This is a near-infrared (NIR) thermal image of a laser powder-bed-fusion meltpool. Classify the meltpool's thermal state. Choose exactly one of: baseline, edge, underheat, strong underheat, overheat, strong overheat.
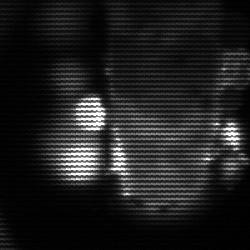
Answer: strong underheat